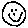
Label: smiley face